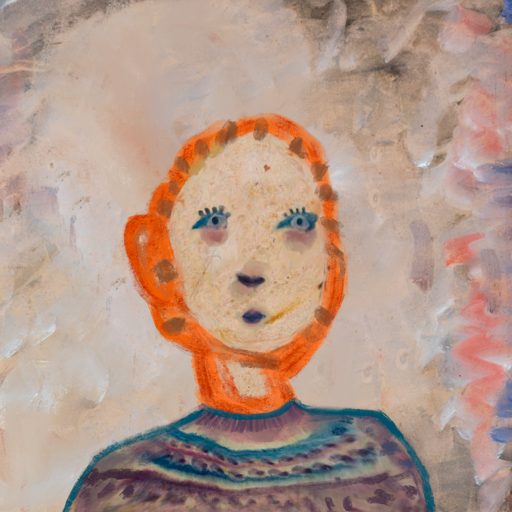
Background: Roy_Bahadur, Head And Neck Front: Rupkatha, Face Front: Hill_Girl, Bust: HillGirl, Hair Front: Blank, Head Accessory: Blank, Second Necklace: Blank, Necklace: Blank, Baby: Blank